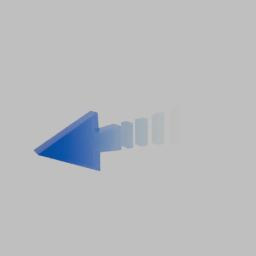
Label: decoration